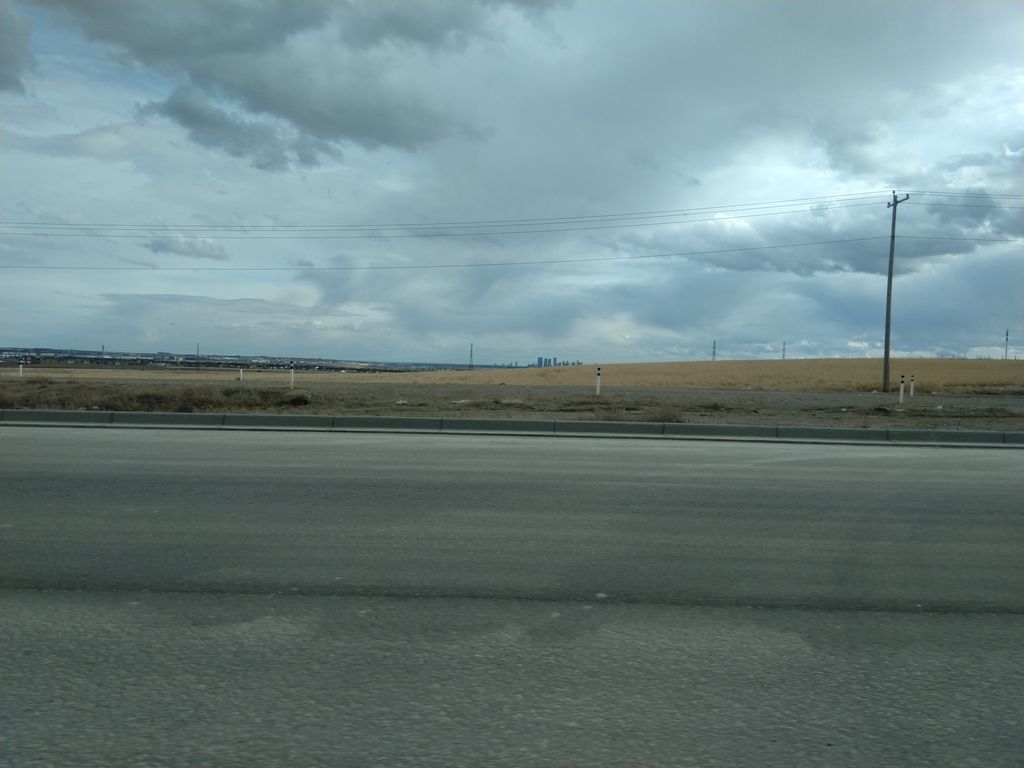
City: calgary